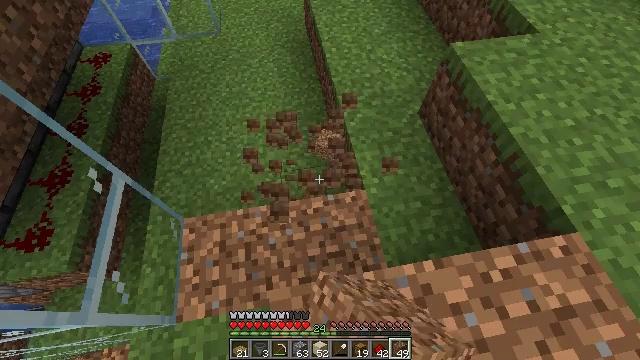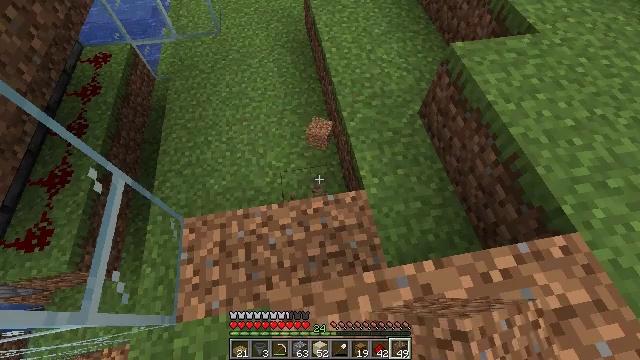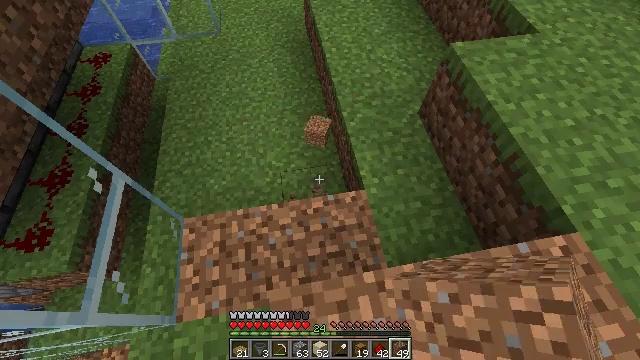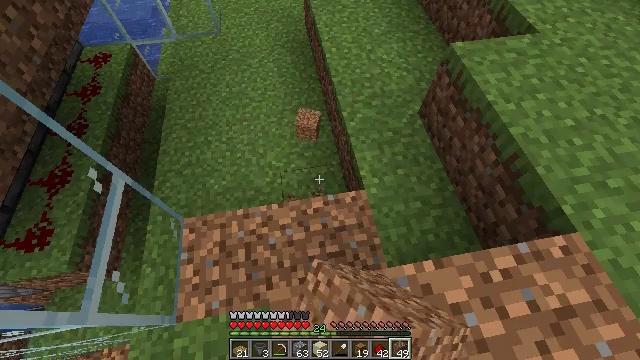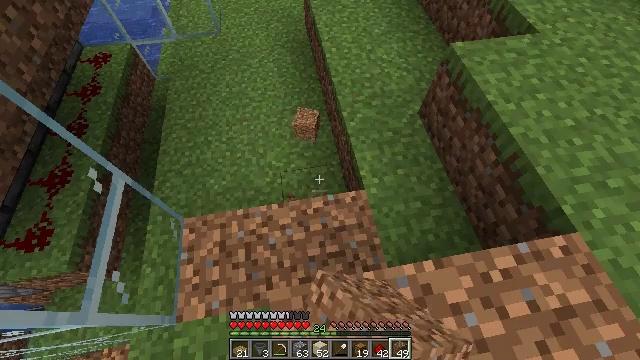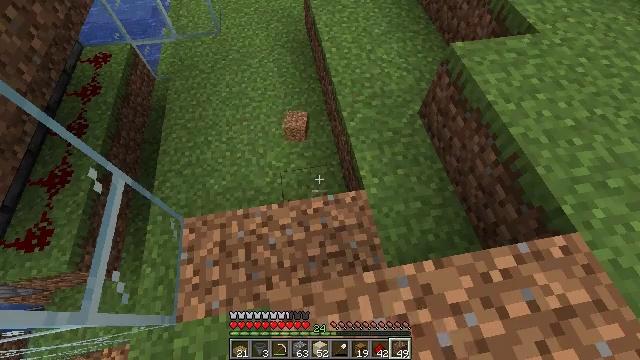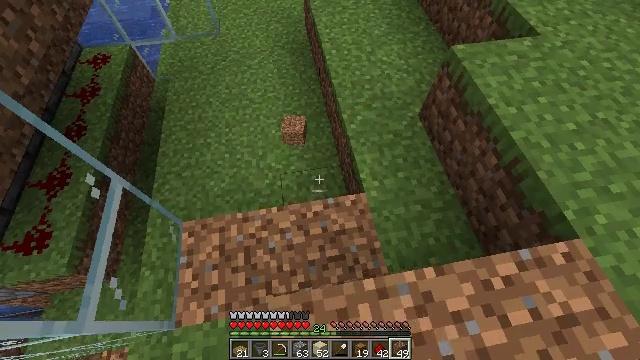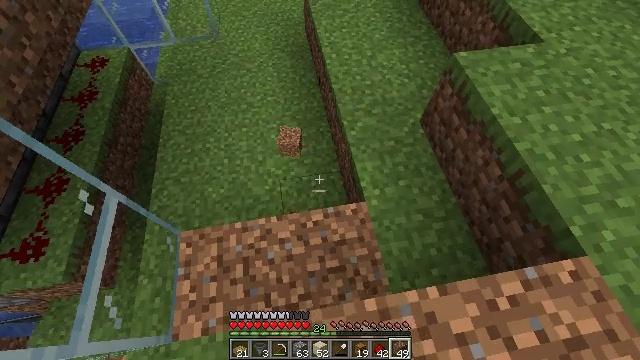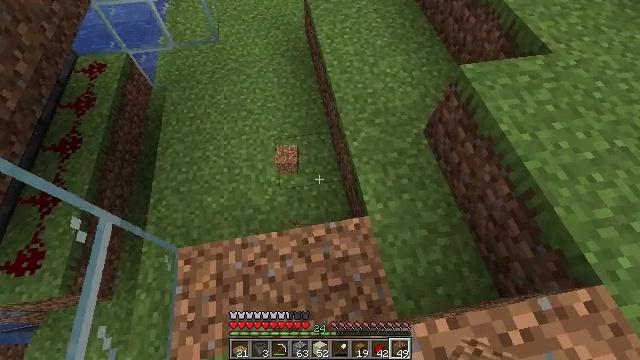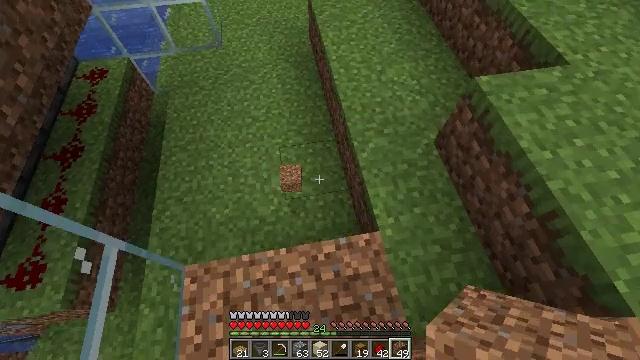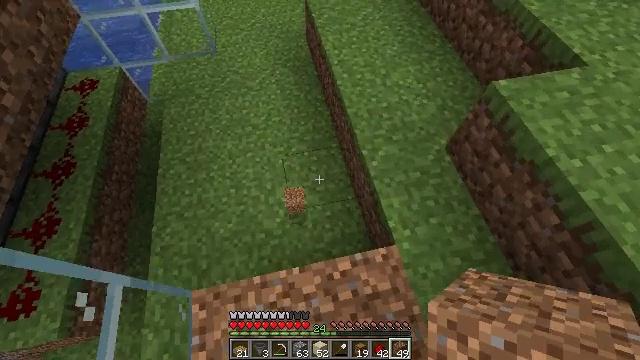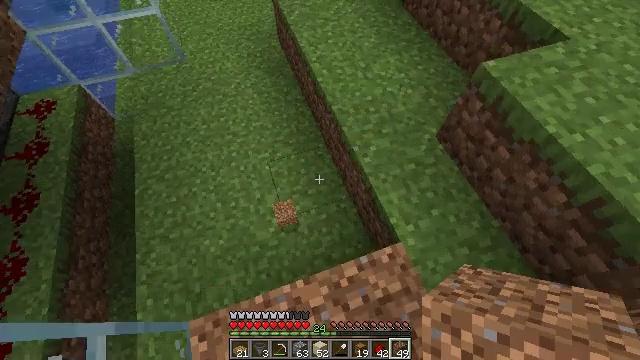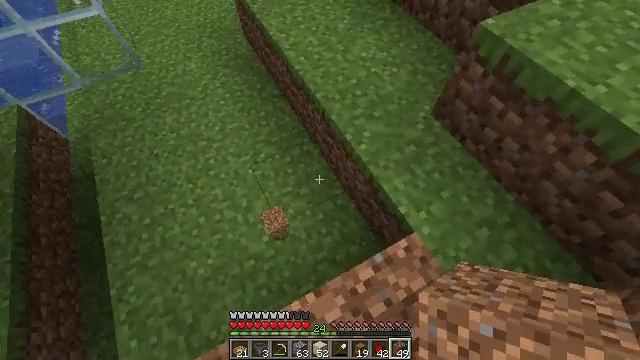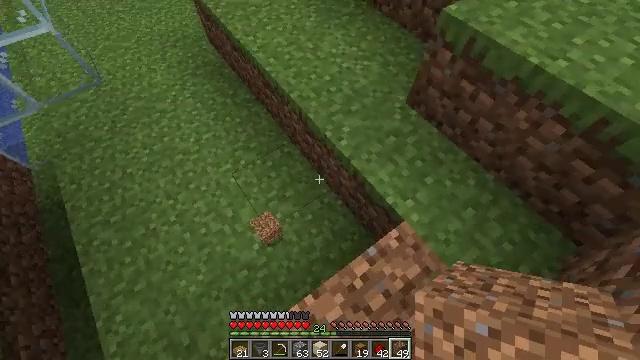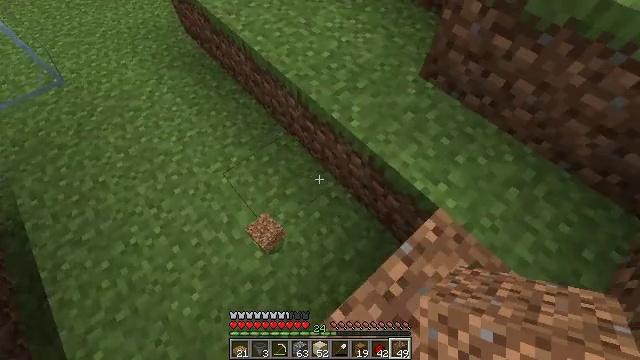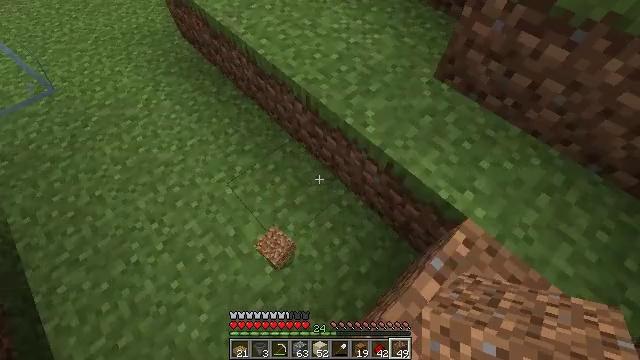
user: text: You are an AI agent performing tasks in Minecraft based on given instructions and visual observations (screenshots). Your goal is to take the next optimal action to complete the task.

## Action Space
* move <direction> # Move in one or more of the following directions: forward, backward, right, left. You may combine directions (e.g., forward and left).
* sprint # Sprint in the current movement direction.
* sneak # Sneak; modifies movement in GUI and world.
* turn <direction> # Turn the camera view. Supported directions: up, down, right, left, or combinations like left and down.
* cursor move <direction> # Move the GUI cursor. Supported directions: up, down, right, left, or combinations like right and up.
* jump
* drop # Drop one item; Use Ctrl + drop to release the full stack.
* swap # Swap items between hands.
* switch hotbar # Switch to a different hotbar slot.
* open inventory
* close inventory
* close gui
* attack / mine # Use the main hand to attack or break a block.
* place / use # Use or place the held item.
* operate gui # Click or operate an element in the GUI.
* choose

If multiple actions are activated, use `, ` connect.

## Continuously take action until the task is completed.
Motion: motion action
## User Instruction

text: Collect gravel for your inventory.
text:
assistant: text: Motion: attack / mine
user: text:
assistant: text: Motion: attack / mine
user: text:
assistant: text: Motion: attack / mine
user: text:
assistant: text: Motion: no_op
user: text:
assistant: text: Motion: no_op
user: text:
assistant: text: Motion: move forward
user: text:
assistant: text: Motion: move forward
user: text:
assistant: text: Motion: move forward and move left
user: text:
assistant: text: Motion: move forward and move left
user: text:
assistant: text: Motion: move forward and move left, turn right
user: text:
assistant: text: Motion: move forward and move left, turn right
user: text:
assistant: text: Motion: move forward and move left, turn right
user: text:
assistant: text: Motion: move forward and move left, turn right
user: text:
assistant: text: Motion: move forward and move left, turn right
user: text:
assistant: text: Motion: move forward and move left, turn right
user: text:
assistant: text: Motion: move forward and move left, turn right and up
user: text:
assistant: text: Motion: move forward and move left, turn right and up
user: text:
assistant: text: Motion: move forward and move left, turn right and up
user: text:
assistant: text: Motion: turn right and up
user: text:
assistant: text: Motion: turn right and up
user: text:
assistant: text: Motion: turn right and up
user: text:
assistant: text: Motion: turn right and up
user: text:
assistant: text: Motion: turn right and up
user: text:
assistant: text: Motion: turn right and up
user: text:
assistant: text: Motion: move forward, turn right and up
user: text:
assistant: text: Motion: move forward, turn right and up
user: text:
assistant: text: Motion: move forward, turn right and up
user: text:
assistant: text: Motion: move forward, turn right and up
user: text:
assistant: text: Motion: move forward, turn right and up, jump
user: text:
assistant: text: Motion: move forward, turn right, jump